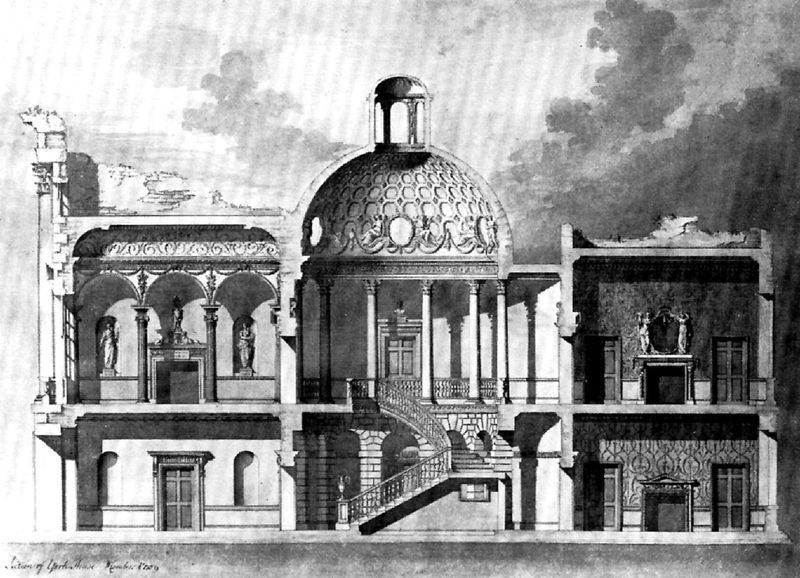
Titel: London, Norfolk House
Künstler: Matthew Brettingham
Standort: London (EU - GB)
Schlagwörter: wolken, säule, säulen, barock, kirche, türen, kuppel, treppe, stuck, ruine, gewölbe, palast, palazzo, schnitt, rustika, villa, statuen, freitreppe, putten, bauwerk, aufriss, nischen, palladio, längsschnitt, architktur, rusika